Field crop: tomato
Growth stage: 1
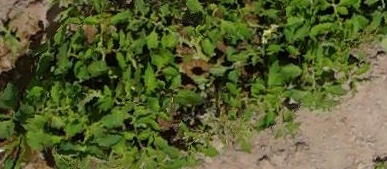
Species: tomato